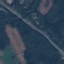
Land use / land cover class: Highway